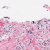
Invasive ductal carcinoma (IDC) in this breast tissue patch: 0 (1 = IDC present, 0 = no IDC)